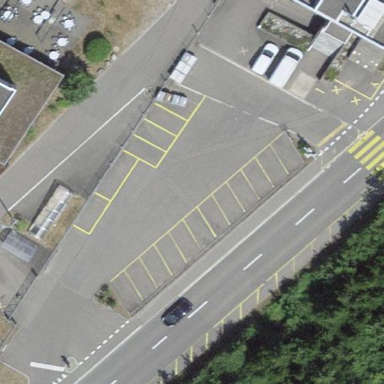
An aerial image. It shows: Parking area with asphalt surface.